Field crop: maize
Growth stage: 1
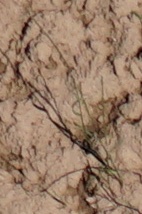
Species: lolium